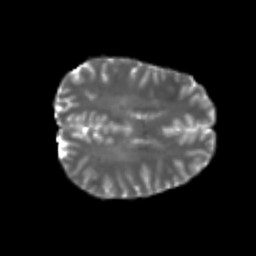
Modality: T2w
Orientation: axial
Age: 25
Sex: female
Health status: healthy
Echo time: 0.074 s